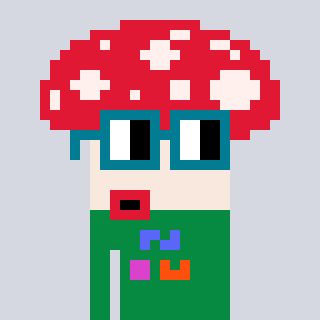
a pixel art character with square dark green glasses, a mushroom-shaped head and a green-colored body on a cool background